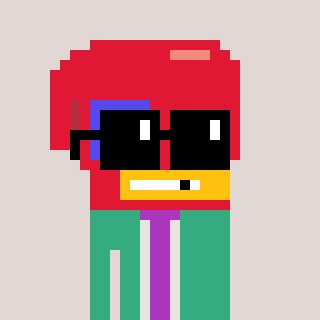
a pixel art character with square black sunglasses, a boxing glove-shaped head and a teal-colored body on a warm background